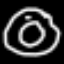
Label: donut